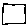
Label: square